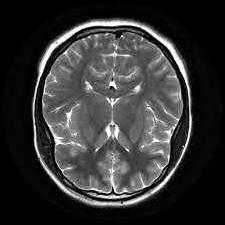
Label: notumor